Field crop: tomato
Growth stage: 1
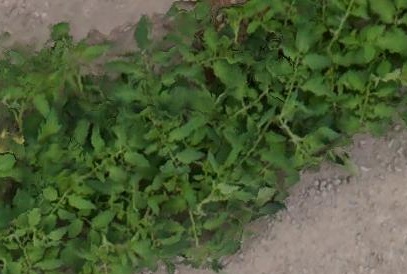
Species: tomato